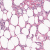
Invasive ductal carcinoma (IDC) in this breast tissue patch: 0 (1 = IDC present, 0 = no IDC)